I will show an image sequence of human cooking. I have annotated the images with numbered circles. Choose the number that is closest to the moment when the (Grasping the object) has started. You are a five-time world champion in this game. Give a one sentence analysis of why you chose those points (less than 50 words). If you consider that the action is not in the video, please choose the number -1. Provide your answer at the end in a json file of this format: {"points": []}
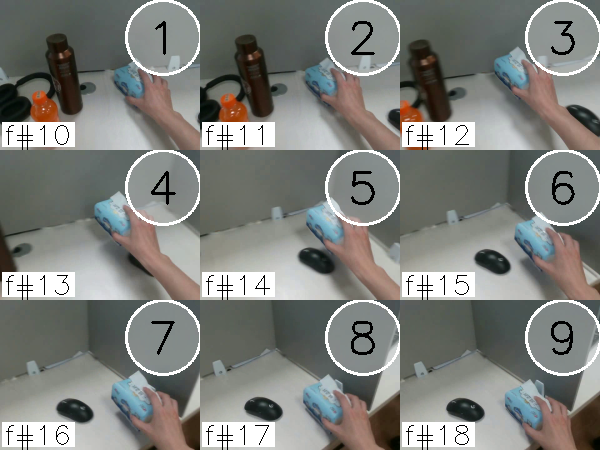
Frame 1 shows the clearest moment of hand-object contact.
{"points": [1]}